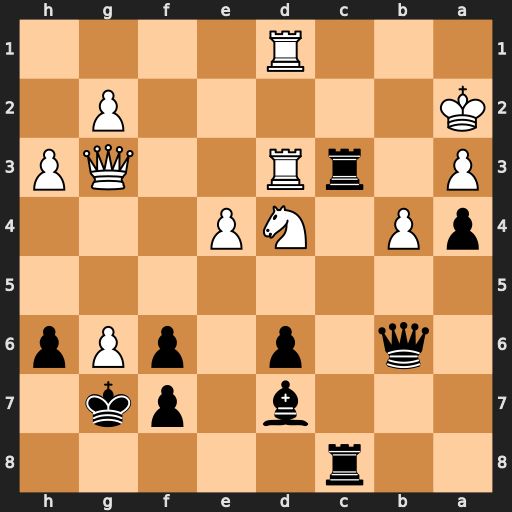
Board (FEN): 2r5/3b1pk1/1q1p1pPp/8/pP1NP3/P1rR2QP/K5P1/3R4
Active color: b
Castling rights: -
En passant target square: -
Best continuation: Qxd4 gxf7+ Kxf7